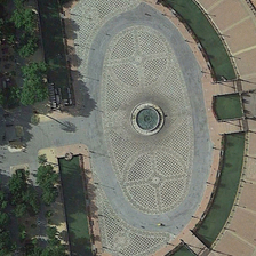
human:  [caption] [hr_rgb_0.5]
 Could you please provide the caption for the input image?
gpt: In the center of a square of oval Light is A Little Blue Pool

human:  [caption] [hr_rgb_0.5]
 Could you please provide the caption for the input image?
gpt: In the center of an oval light square is a small blue swimming pool

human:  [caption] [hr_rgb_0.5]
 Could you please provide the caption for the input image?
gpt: There is a small blue pool in the center of oval light square

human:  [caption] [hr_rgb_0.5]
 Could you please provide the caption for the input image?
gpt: In the center of the oval square is a small blue swimming pool.

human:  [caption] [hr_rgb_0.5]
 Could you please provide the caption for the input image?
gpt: some green trees are near a semi-circle square .